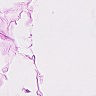
Metastatic tissue present: no